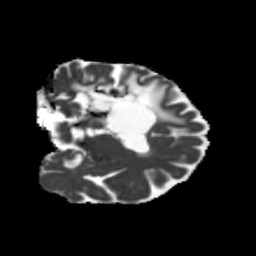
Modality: MD
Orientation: coronal
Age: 31
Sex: female
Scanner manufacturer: siemens
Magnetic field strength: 3 T
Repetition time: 5.25 s
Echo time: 0.08 s